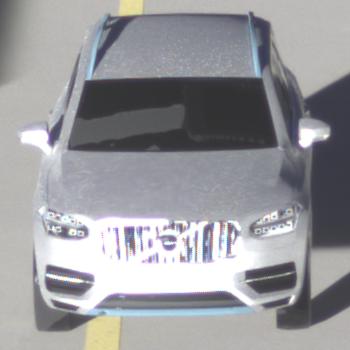
Make: Volvo
Model: XC90 B5
Detailed model: XC90 (L)
Model produced from: 2019/08
Model produced until: 2020/04
Doors: 5
Color: white
Road condition: dry road
Daytime: sunrise or sunset
Contrast: high contrast